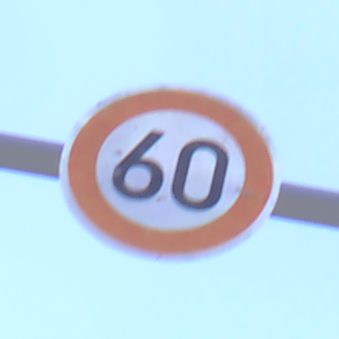
Verkehrszeichen: Geschwindigkeit60
Umgebung: Outdoor, Nature
Tageszeit: Midday
Wetter: Clear
Licht: Natural
Jahreszeit: Summer
Kontrast: HighContrast